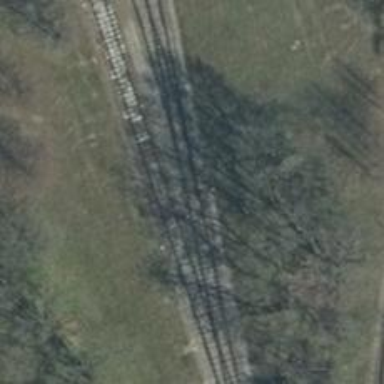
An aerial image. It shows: Railway switch.